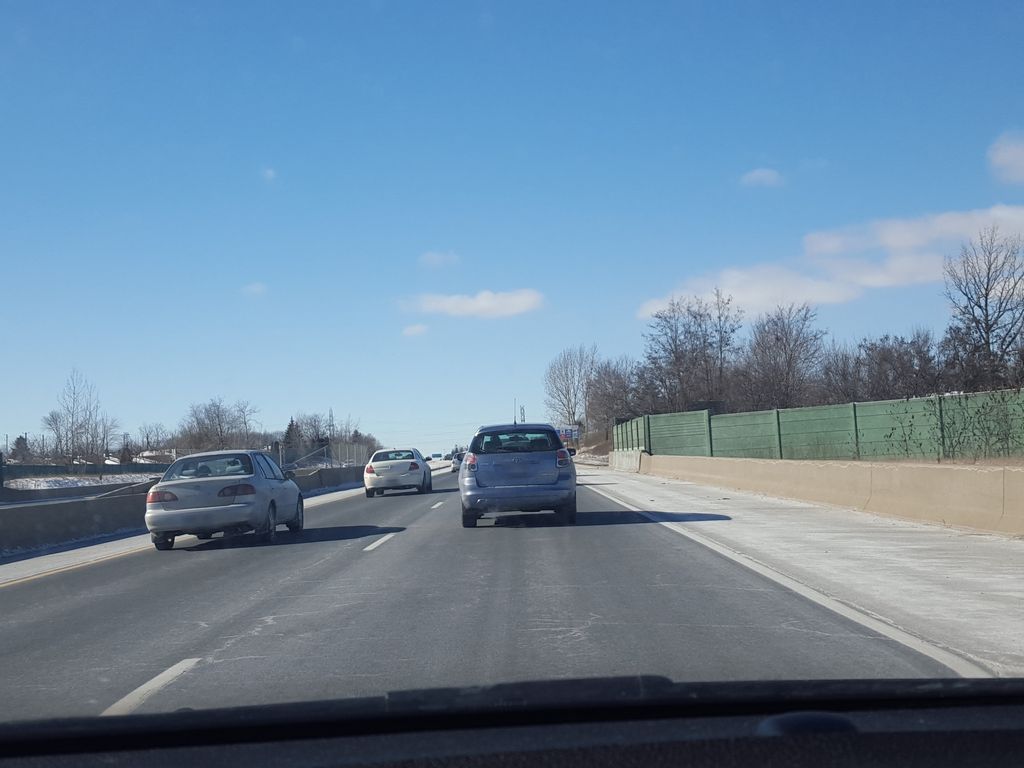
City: hamilton